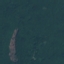
Label: Forest